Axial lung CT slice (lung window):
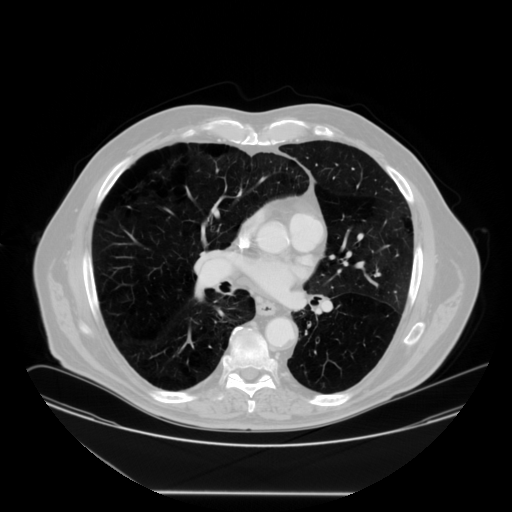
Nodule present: no